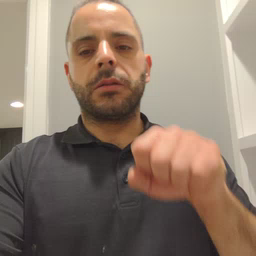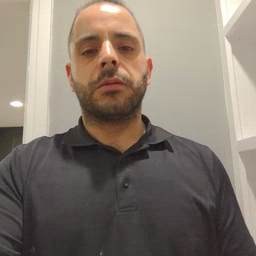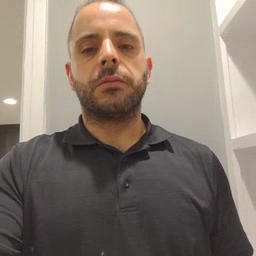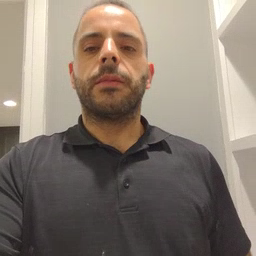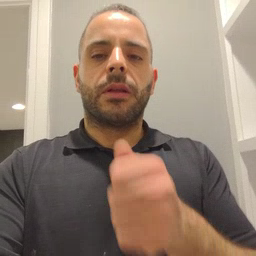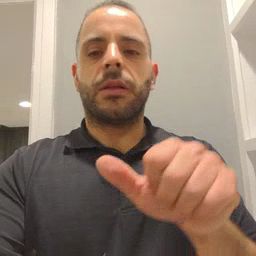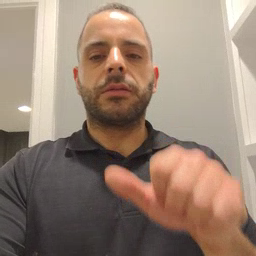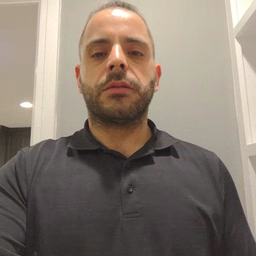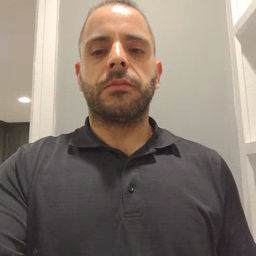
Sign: any